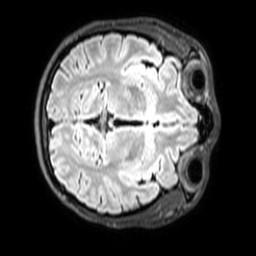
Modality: T1w
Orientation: axial
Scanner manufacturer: philips
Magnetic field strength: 3 T
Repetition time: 4.8 s
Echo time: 0.2586 s